Field crop: maize
Growth stage: 2
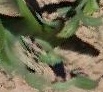
Species: maize